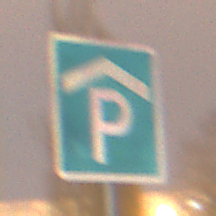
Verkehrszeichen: Parkhaus
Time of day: Night
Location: Outdoor (Urban)
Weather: Overcast
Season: Winter
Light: Artificial